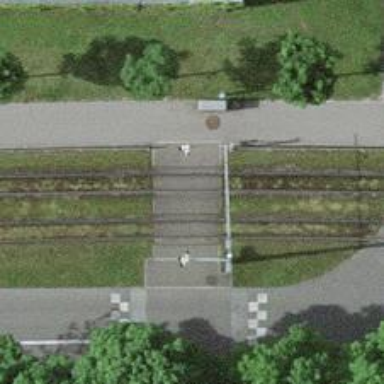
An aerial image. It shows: Tram crossing on the railway.